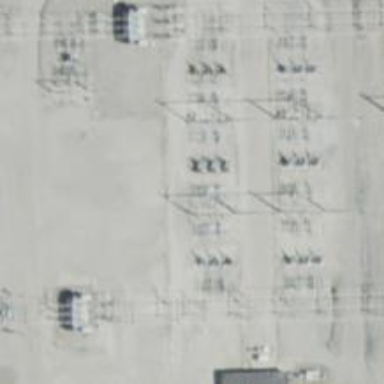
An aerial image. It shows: Switch used for power control.